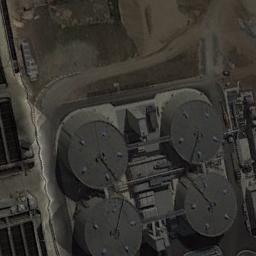
Label: storage tanks